Question: I have a query that i want to pick employee pin no,Employees SurName,Basic_Pay,House_Allowance and transport where the payrollcode matches code say 'P137' for our example.
'''
Select distinct Employees.PINNo,
Employees.SurName + ' ' + Employees.OtherNames,
tblEmployeePeriodDetails.Basic_Pay,
tblEmployeePeriodDetails.House_Allowance,
transport_Allowance=(case tblPayrollCode.PayrollCode_Code
when 'P137' then tblEmployeeTransactions.Amount
end)
From Employees Inner Join
tblEmployeePeriodDetails On Employees.EmployeeID = tblEmployeePeriodDetails.Employee_ID Inner Join
tblEmployeeTransactions On tblEmployeePeriodDetails.Employee_ID = tblEmployeeTransactions.Employee_ID And tblEmployeePeriodDetails.Period_Month = tblEmployeeTransactions.Period_Month And tblEmployeePeriodDetails.Period_Year = tblEmployeeTransactions.Period_Year Inner Join
tblPayrollCode On tblEmployeeTransactions.PayrollCode_ID = tblPayrollCode.PayrollCode_ID
where tblEmployeeTransactions.Period_Month = 7
and tblEmployeeTransactions.Period_Year = 2010
'''
As per now the query gives me a row where the transport matches the payrollcode and another with transport as 0.I dont want that row in my data.How do I do this?
here is an image of result

note the highlighted row is the one with value matching transport and the one with 0
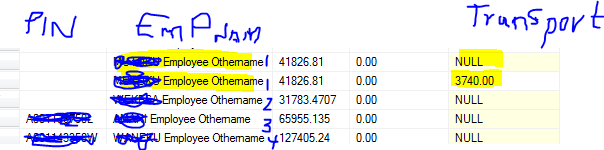
Answer: Try with subselect:
'''
Select
Employees.PINNo,
Employees.SurName + ' ' + Employees.OtherNames,
tblEmployeePeriodDetails.Basic_Pay,
tblEmployeePeriodDetails.House_Allowance,
transport_Allowance=
ISNULL((
select SUM(tblEmployeeTransactions.Amount)
from tblEmployeeTransactions Inner Join tblPayrollCode On tblEmployeeTransactions.PayrollCode_ID = tblPayrollCode.PayrollCode_ID
where PayrollCode_Code = 'P137'
And tblEmployeePeriodDetails.Employee_ID = tblEmployeeTransactions.Employee_ID
And tblEmployeePeriodDetails.Period_Month = tblEmployeeTransactions.Period_Month
And tblEmployeePeriodDetails.Period_Year = tblEmployeeTransactions.Period_Year
),0.0)
From
Employees
Inner Join
tblEmployeePeriodDetails On Employees.EmployeeID = tblEmployeePeriodDetails.Employee_ID
where
tblEmployeePeriodDetails.Period_Month = 7 and
tblEmployeePeriodDetails.Period_Year =2010
'''
In my opinion the Employee has 2 records in tblEmployeeTransactions (one with PayrollCode_Code=P137 and one with another PayrollCode_Code) that's why the records are doubled.